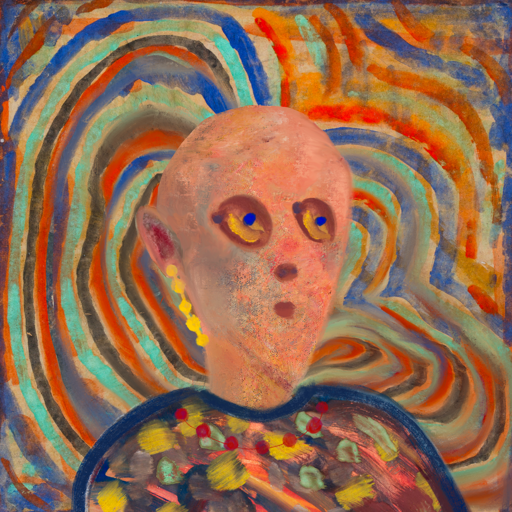
Background: Sisters, Head And Neck Side: Irani, Face Side: Mother_And_Son_Son, Bust: Mother_And_Son_Mother, Hair Side: Blank, Head Accessory: Blank, Second Necklace: Blank, Necklace: Irani_3, Baby: Blank